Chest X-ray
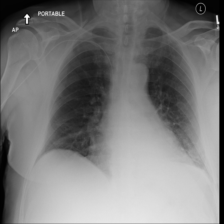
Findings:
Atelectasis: negative
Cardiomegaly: negative
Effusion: negative
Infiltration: negative
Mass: negative
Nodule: negative
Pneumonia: negative
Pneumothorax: negative
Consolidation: negative
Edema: negative
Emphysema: negative
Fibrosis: negative
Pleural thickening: negative
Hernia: negative